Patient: sex M, age 45
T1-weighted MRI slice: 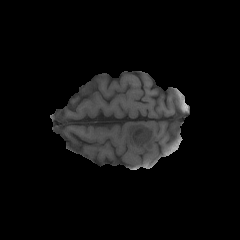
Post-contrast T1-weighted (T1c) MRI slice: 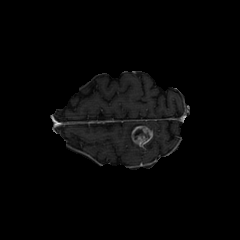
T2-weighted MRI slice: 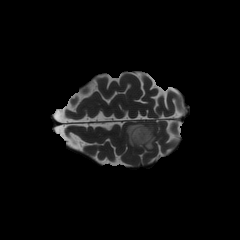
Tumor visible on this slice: yes
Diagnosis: Glioblastoma, IDH-wildtype
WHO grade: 4